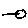
Label: line